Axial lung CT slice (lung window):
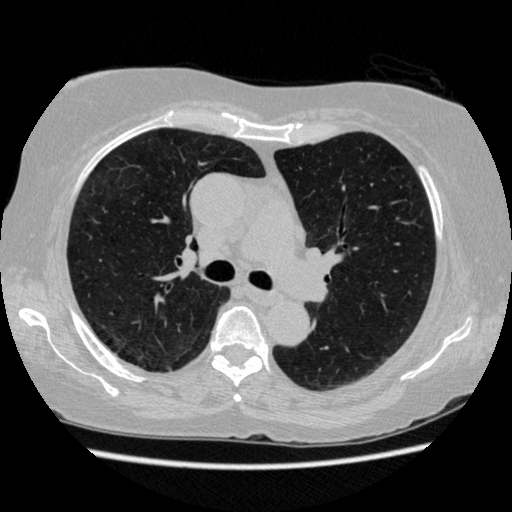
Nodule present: no